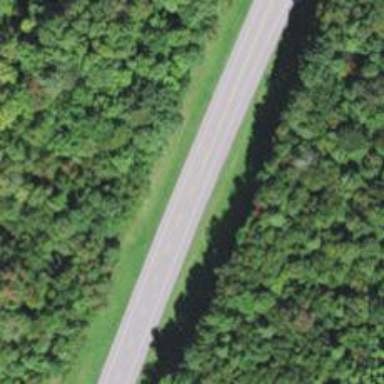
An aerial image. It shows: Expressway with asphalt surface categorized as trunk highway.